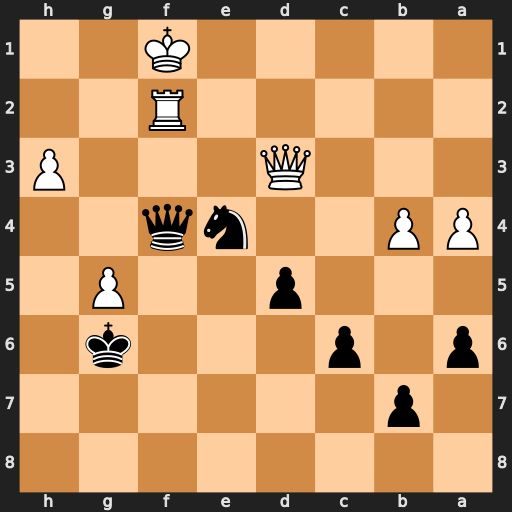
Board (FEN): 8/1p6/p1p3k1/3p2P1/PP2nq2/3Q3P/5R2/5K2
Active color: b
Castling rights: -
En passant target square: -
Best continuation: Qxf2#